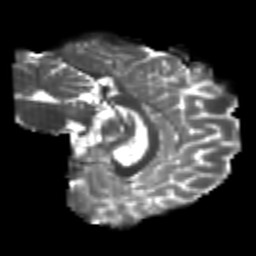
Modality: T2w
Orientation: sagittal
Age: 22
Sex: male
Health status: healthy
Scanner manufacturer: philips
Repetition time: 7.384 s
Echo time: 0.08599 s